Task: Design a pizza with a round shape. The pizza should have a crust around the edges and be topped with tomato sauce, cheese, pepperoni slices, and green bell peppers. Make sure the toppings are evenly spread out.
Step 565:
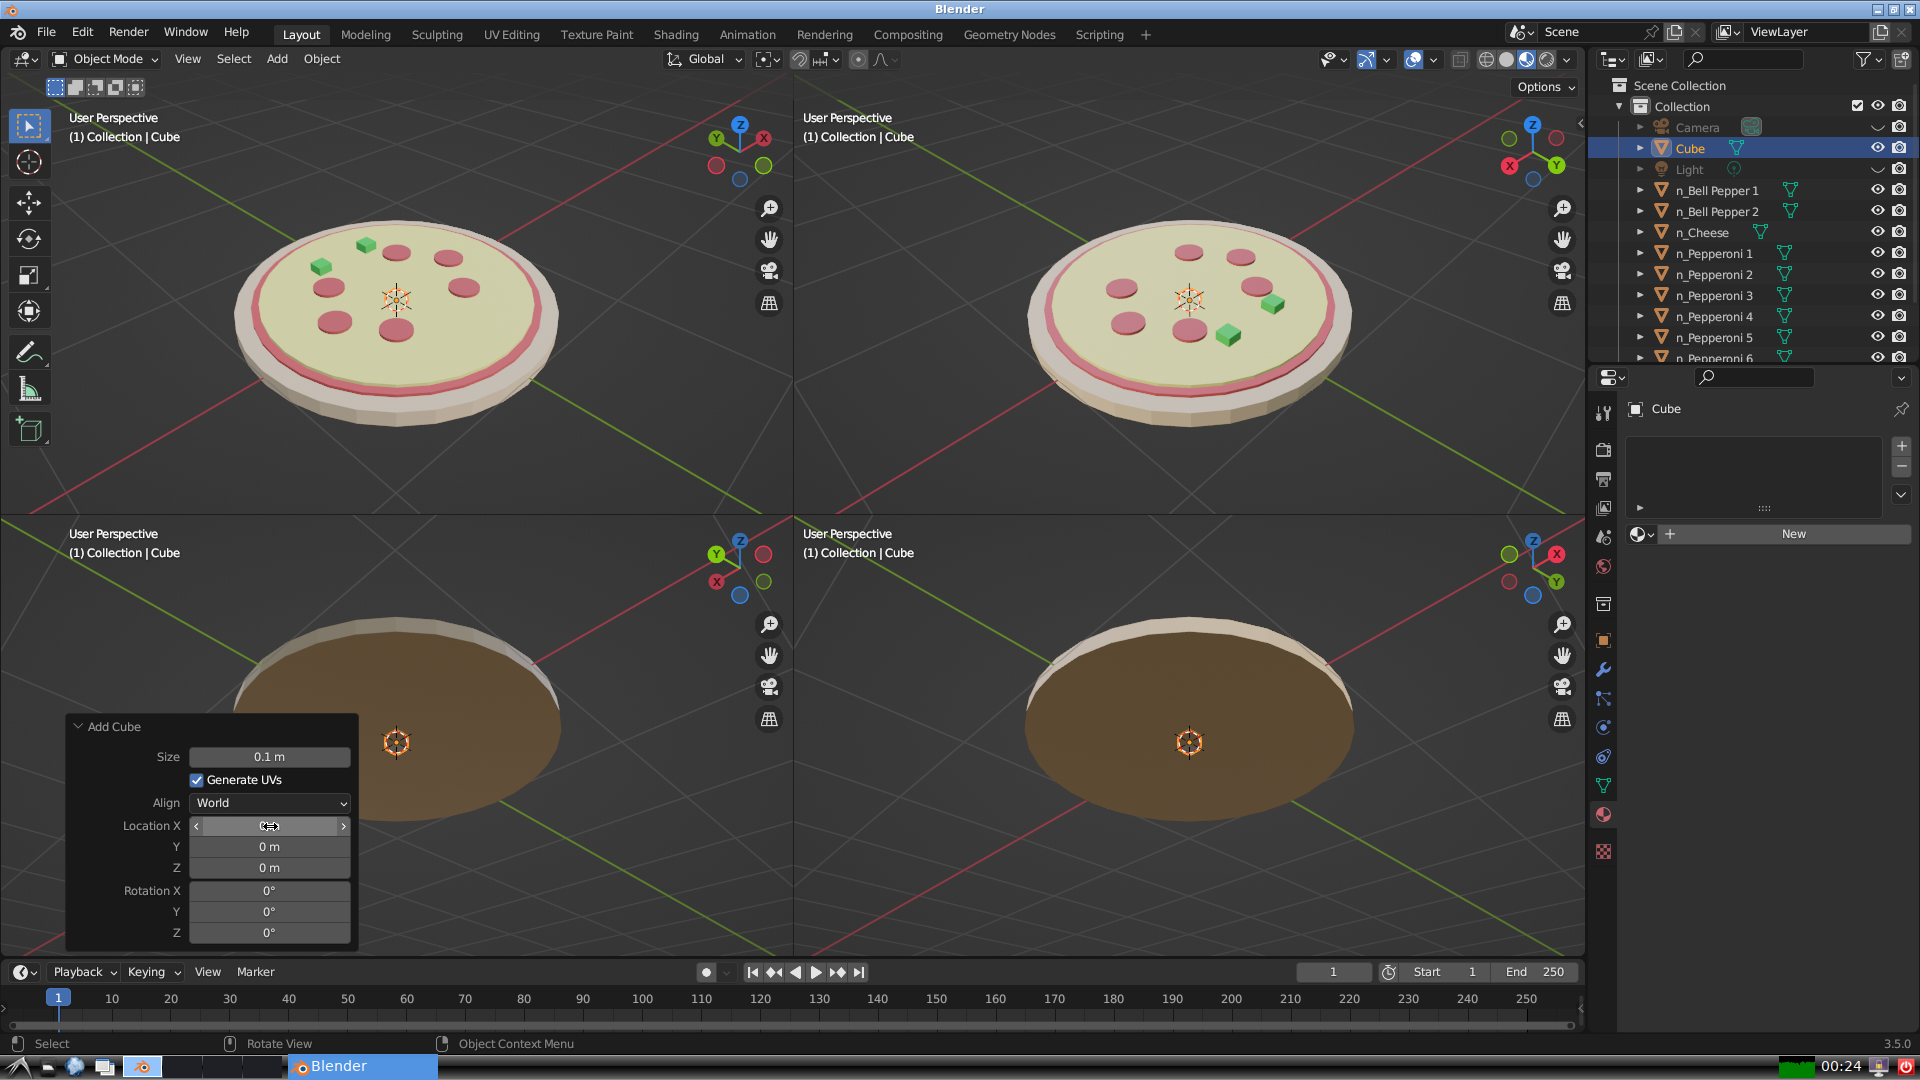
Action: click: no